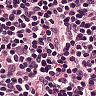
Metastatic tissue present: no